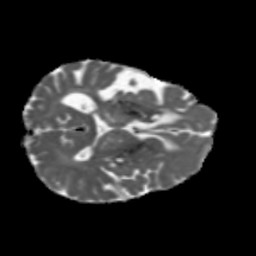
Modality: MD
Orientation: axial
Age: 46
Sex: male
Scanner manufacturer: siemens
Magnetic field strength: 3 T
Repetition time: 5.47 s
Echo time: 0.0854 s